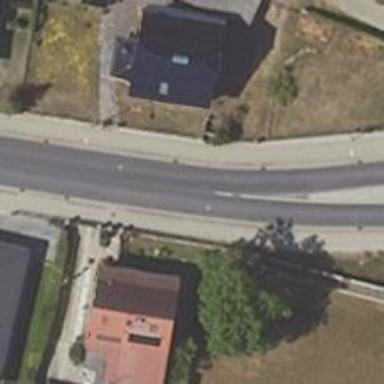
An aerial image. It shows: Asphalt road classified as primary highway.